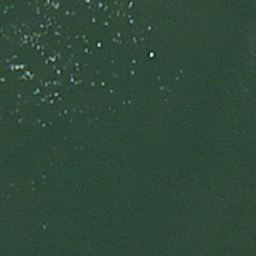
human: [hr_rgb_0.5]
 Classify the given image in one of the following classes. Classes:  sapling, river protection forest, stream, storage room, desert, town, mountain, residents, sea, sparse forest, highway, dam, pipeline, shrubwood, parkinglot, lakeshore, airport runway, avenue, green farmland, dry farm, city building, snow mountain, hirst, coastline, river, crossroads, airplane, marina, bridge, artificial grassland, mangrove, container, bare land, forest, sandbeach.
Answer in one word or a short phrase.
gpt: sea